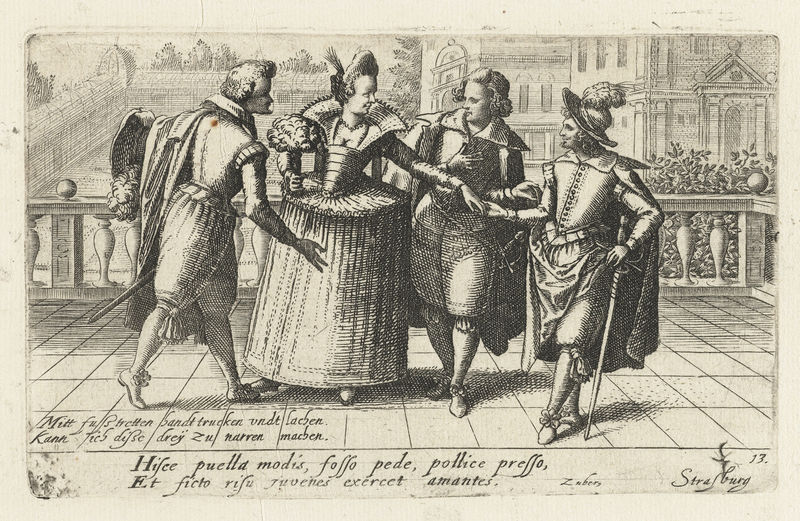
Titel: Spreekwoord: Mitt fusz tretten, handt trucken und lachen....
Künstler: Jacob van der Heyden
Standort: Amsterdam
Institution: Rijksmuseum
Schlagwörter: feder, mann, frau, kleid, männer, dame, gespräch, tanz, barock, kragen, renaissance, spanien, terrasse, holzschnitt, stab, soldaten, schwert, helm, kupferstich, offiziere, perrücke, latein, itatlien